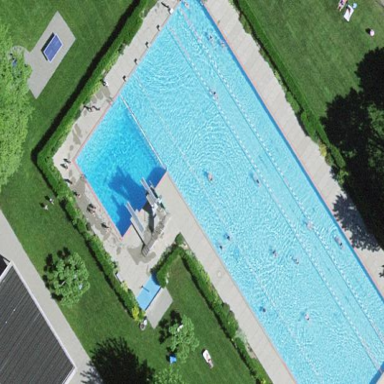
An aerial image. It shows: Swimming pool located in leisure land.